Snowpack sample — Buffalo Mountain, Silverthorne, Colorado, USA (1/25/25, 10:11 AM MST)
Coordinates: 39.6222, -106.1139
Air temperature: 22 °F
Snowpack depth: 110 cm
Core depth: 30 cm
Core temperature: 42.8 °F
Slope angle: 12°, slope face: 102°
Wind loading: high
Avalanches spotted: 0
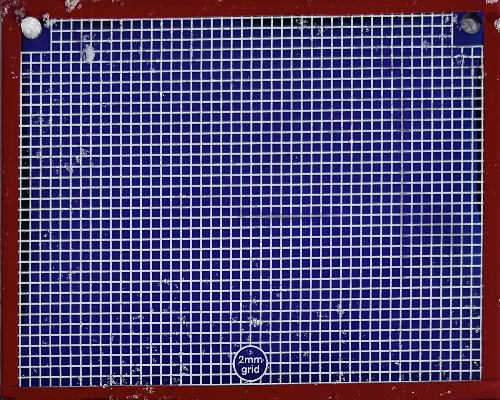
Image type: profile
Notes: No avalanches nearby, collected on the outskirts of a fire break 15 meters from the treeline, on way to Buffalo and Red Mountain